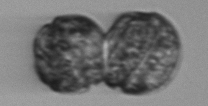
Label: Margalefidinium